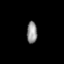
Tissue: lung
Cell type: Epithelial cells
Senescence score: 0.623
Nuclear area (px): 221
Mean DAPI intensity: 145.303